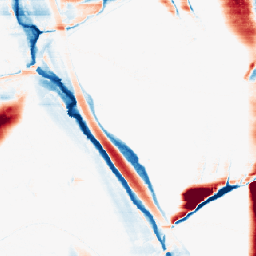
Category: morphological
Decomposition family: morphological_rect
Decomposition parameters: operation: average
width: 50
height: 3
Upsampling method: nearest
Upsampling parameters: scale: 4
Upsampling scale: 4